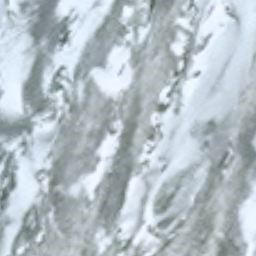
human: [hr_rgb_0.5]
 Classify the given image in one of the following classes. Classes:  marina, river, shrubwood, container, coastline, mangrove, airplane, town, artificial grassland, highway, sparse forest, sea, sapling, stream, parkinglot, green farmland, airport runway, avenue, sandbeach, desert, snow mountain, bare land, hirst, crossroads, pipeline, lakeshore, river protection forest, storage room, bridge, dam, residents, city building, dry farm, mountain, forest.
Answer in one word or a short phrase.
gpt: snow mountain